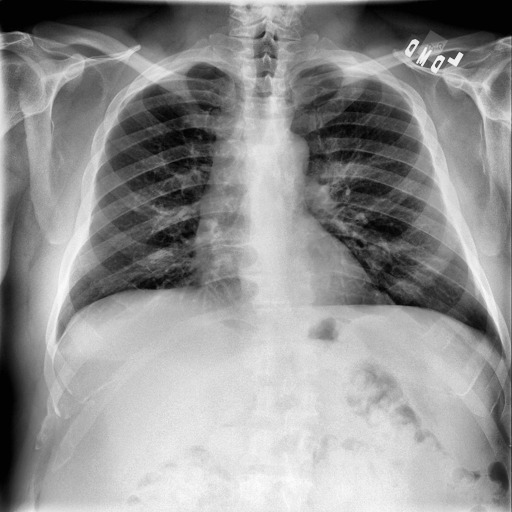
Finding: NORMAL